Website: bh-photo
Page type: address-validator
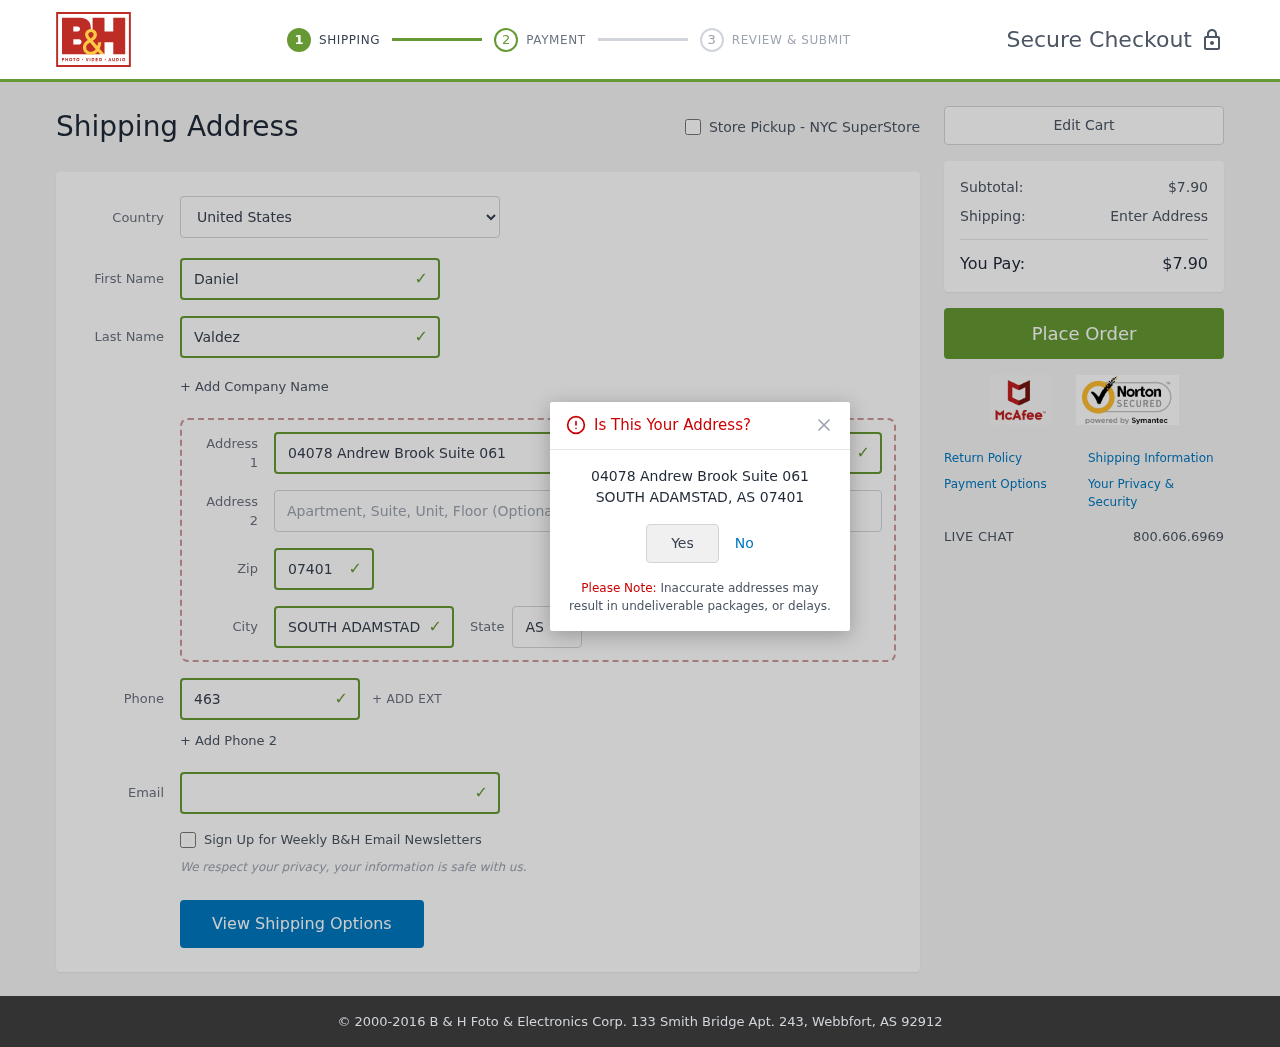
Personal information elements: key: PII_CITY
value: South Adamstad
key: PII_COUNTRY
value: United States
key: PII_EMAIL
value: daniel.valdez@yahoo.com
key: PII_FIRSTNAME
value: Daniel
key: PII_LASTNAME
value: Valdez
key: PII_PHONE
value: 4633223416
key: PII_POSTCODE
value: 07401
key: PII_STATE_ABBR
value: AS
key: PII_STREET
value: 04078 Andrew Brook Suite 061
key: PII_CITY_CONFIRM
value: SOUTH ADAMSTAD
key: PII_STATE
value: AS
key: PII_POSTCODE_FULL
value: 07401
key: PII_POSTCODE_NUMERIC
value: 7401
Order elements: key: ORDER_SUBTOTAL
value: $7.90
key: ORDER_TOTAL
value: $7.90